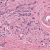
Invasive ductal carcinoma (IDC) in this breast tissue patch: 1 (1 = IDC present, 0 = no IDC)